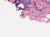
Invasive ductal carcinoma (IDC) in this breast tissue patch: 1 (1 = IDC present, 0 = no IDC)